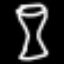
Label: hourglass